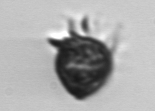
Label: Ciliophora